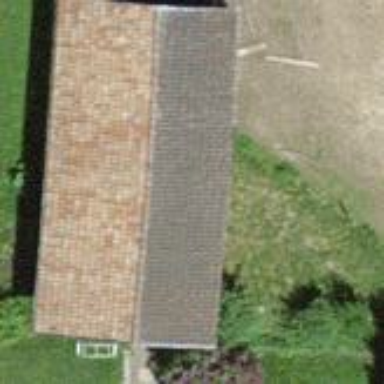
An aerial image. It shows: Shed.